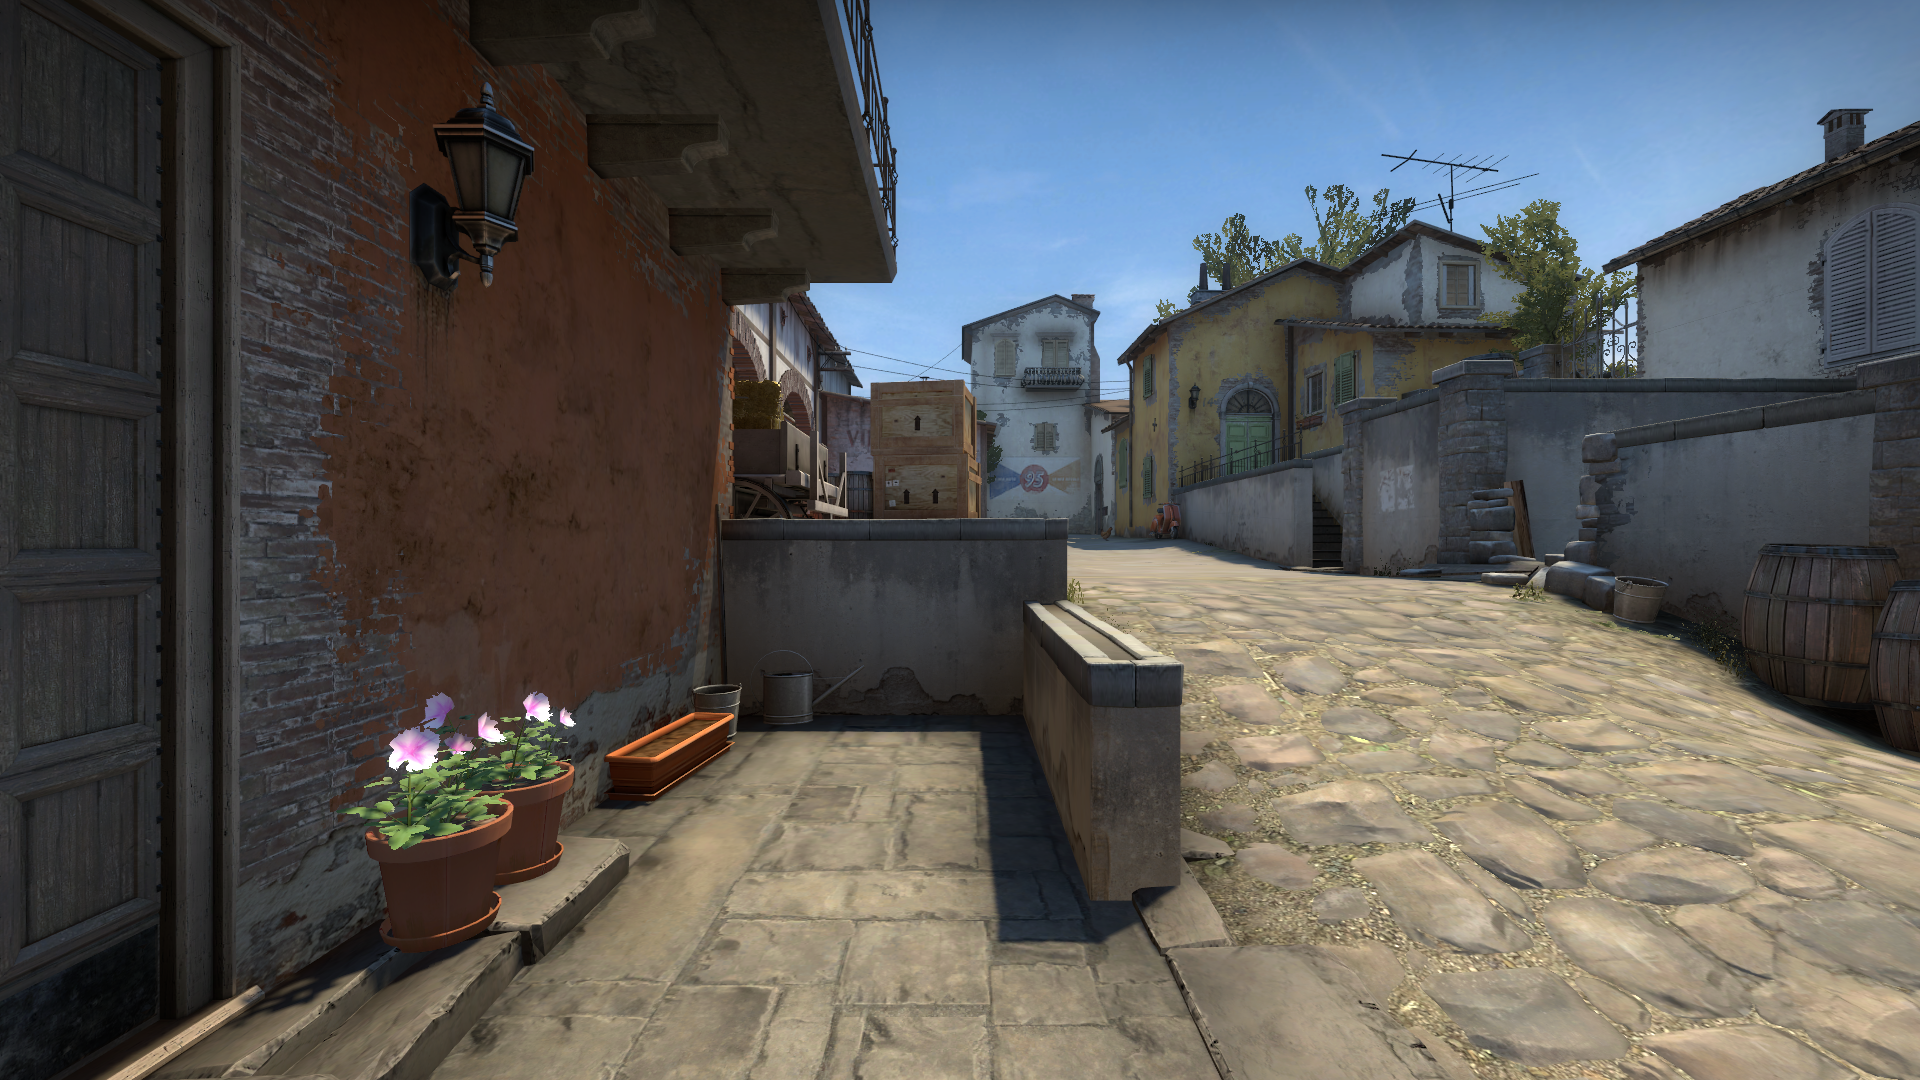
Map: de_inferno